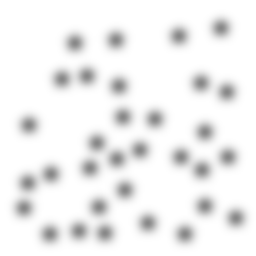
Squares: 0
Triangles: 0
Stars: 32
Total shapes: 32